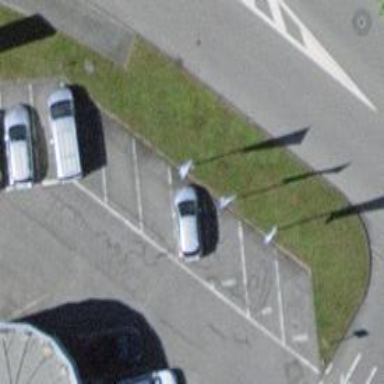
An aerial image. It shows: Advertising flagpole.